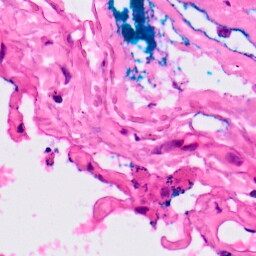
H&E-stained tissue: Lung